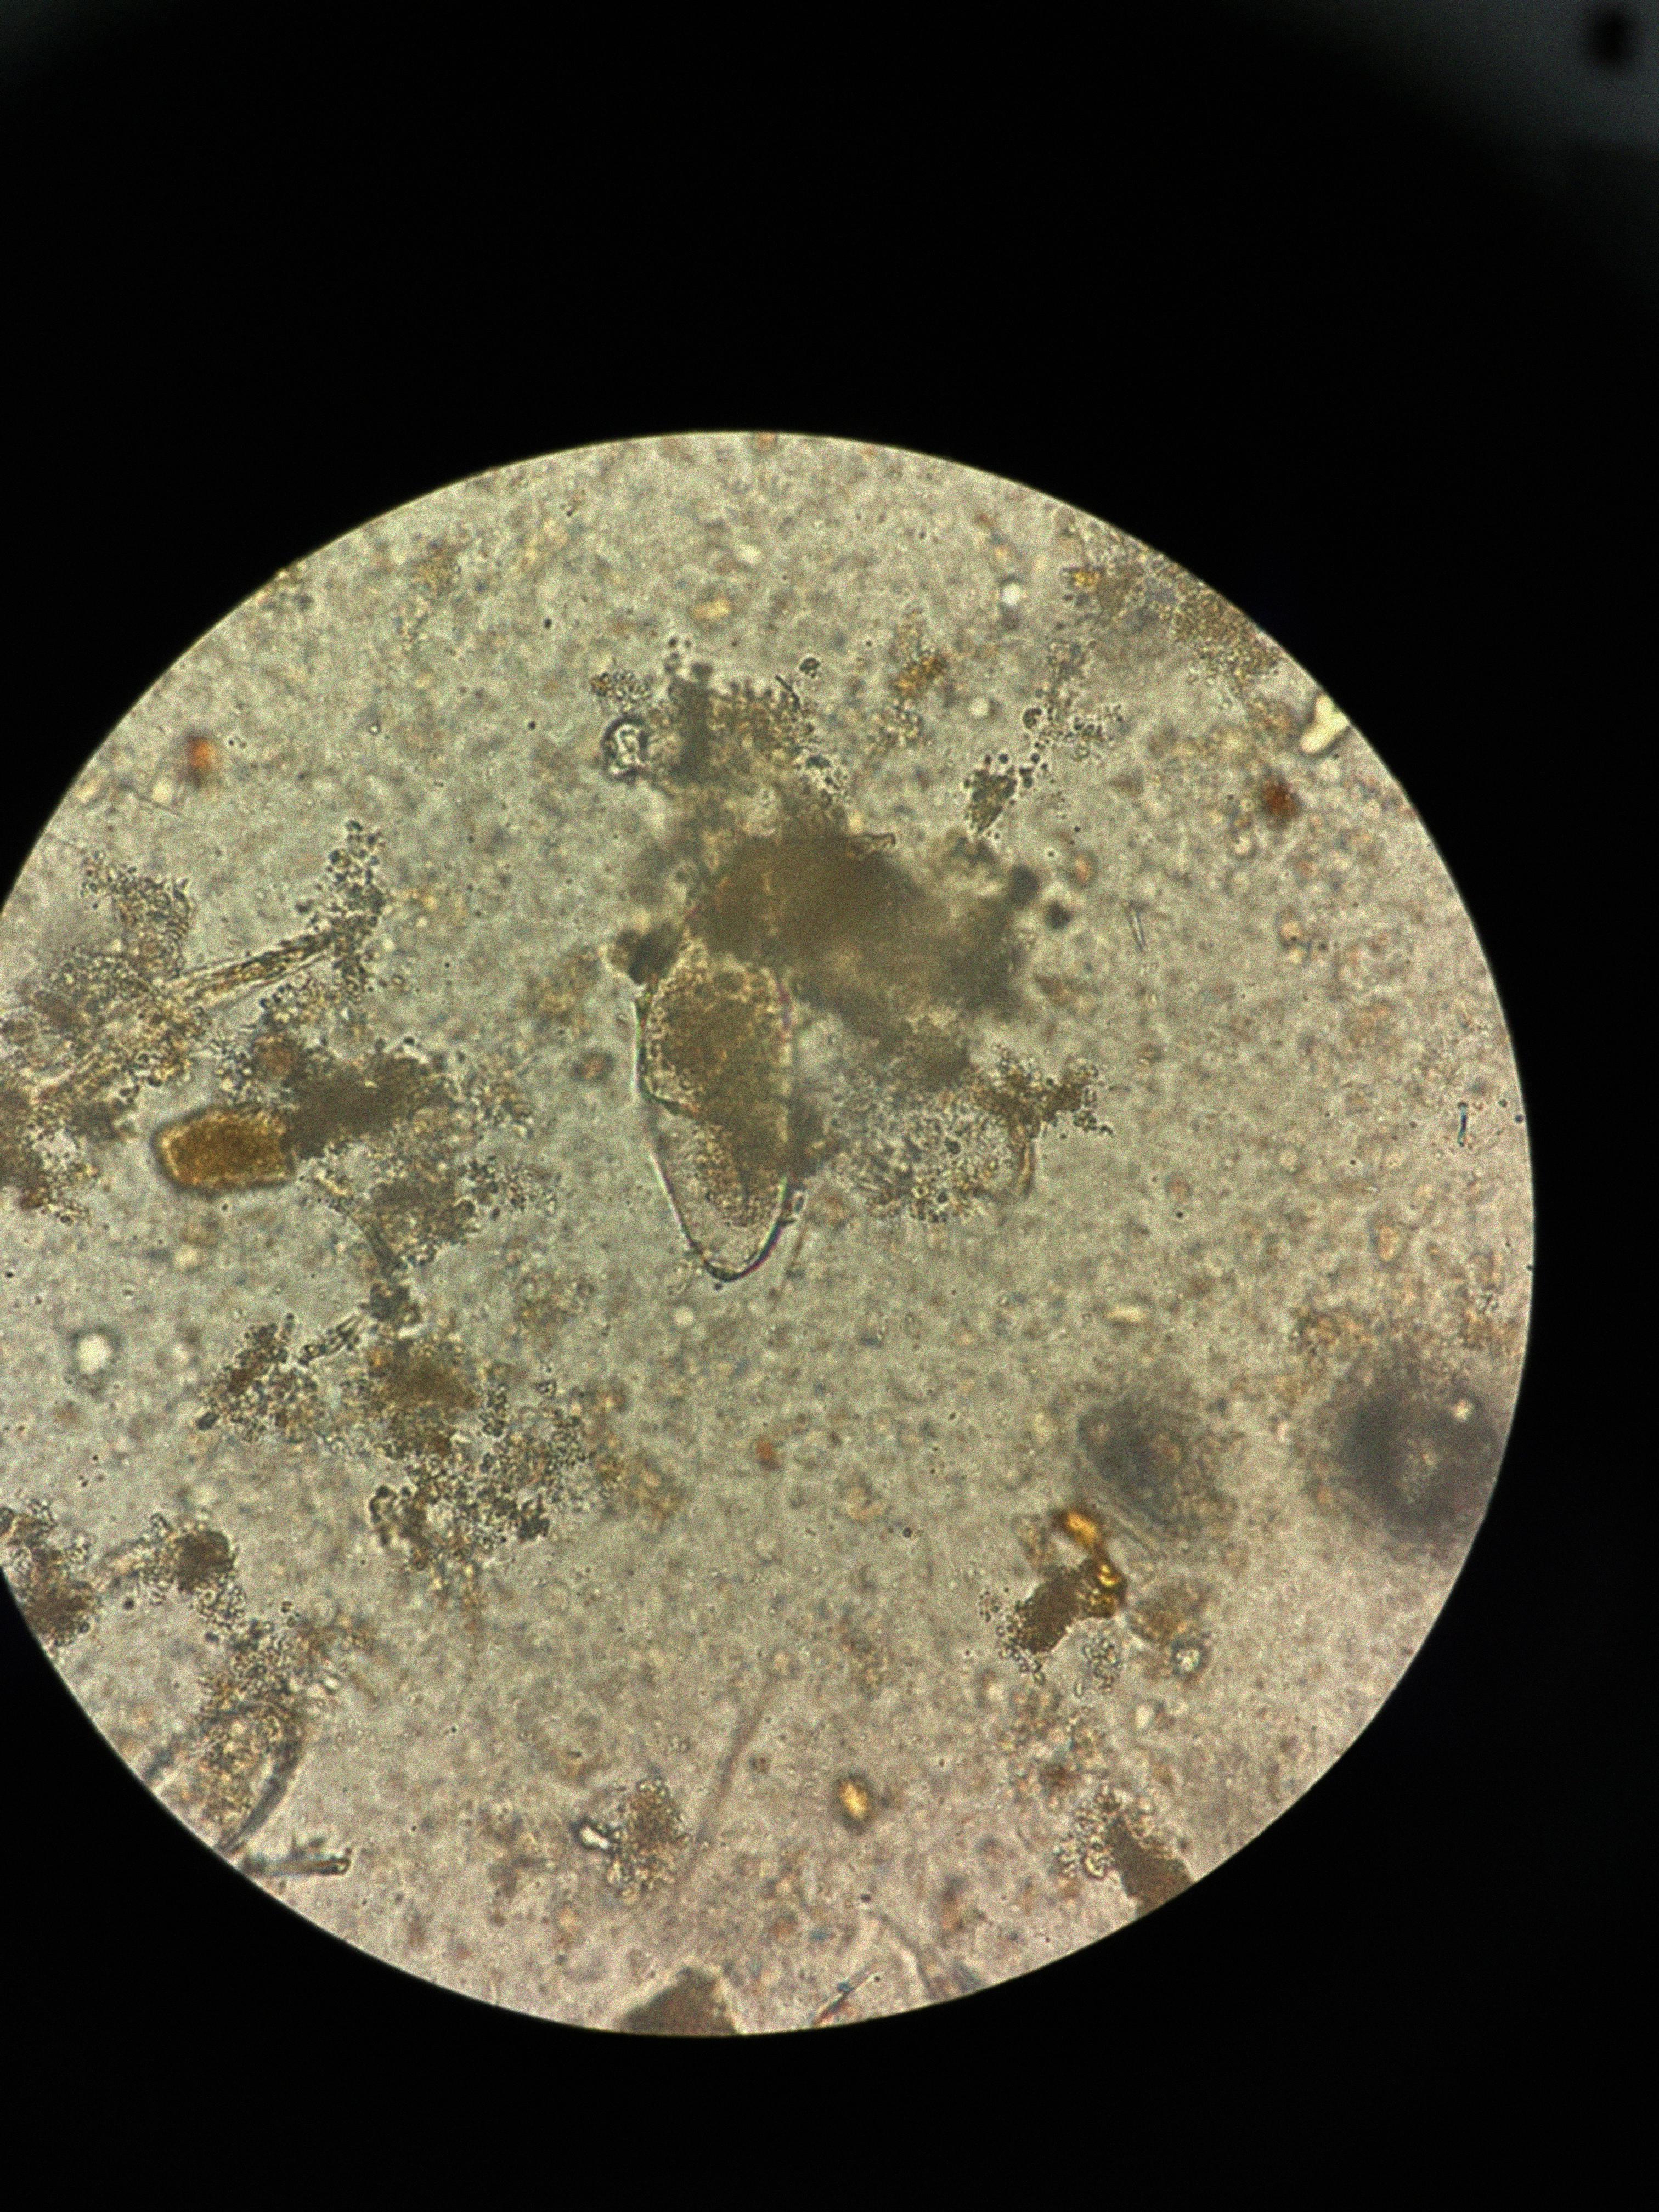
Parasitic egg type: Fasciolopsis buski